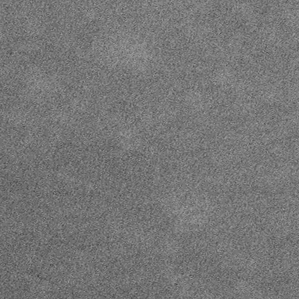
Label: frost